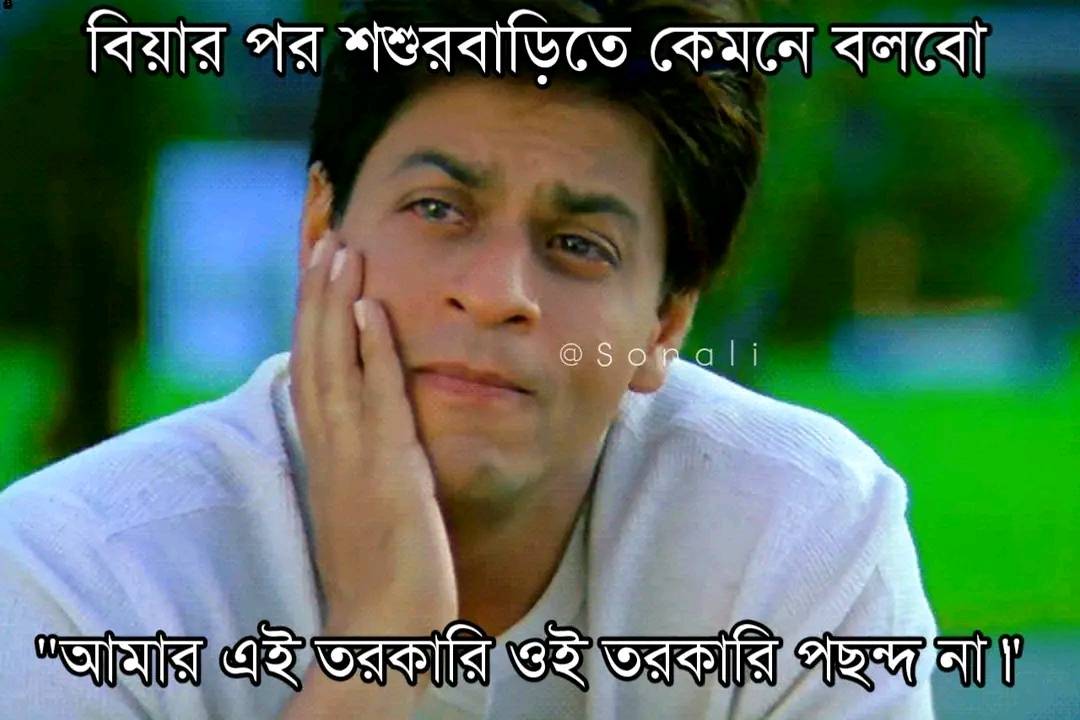
Text: বিয়ার পর শশুরবাড়িতে কেমনে বলবো আমার এই তরকারি ওই তরকারি পছন্দ না
Label: Non Hate